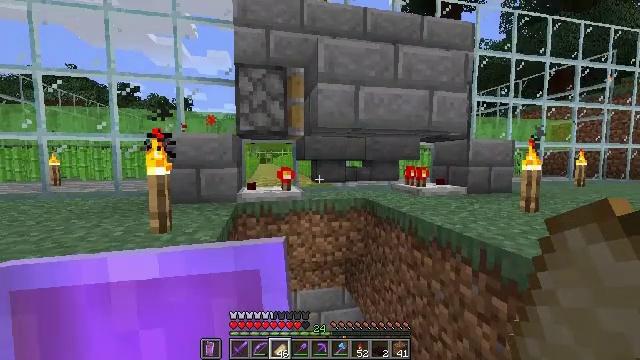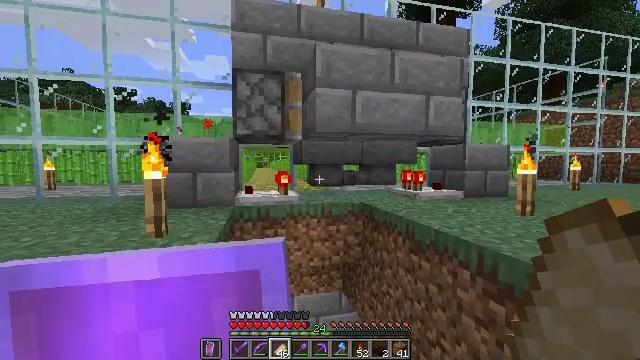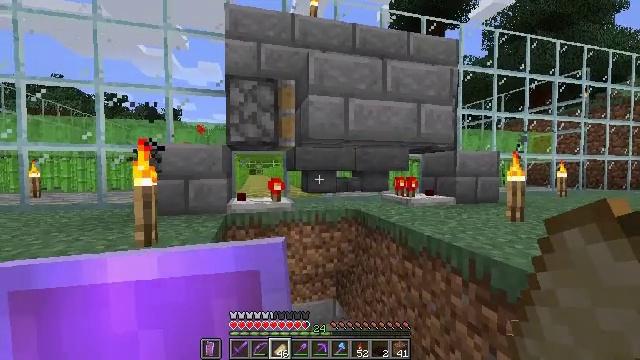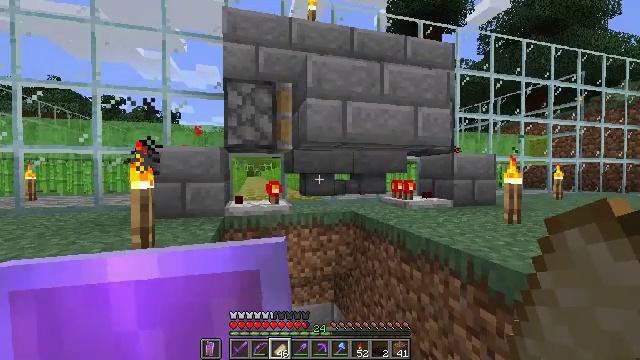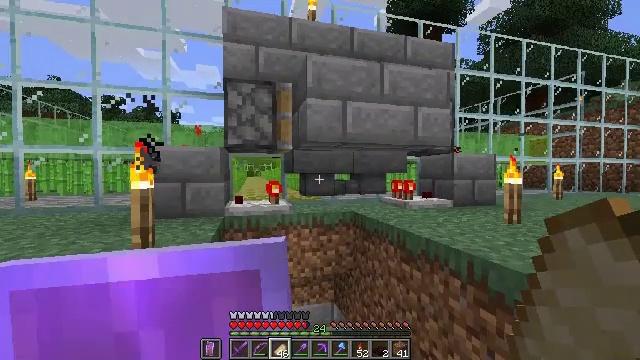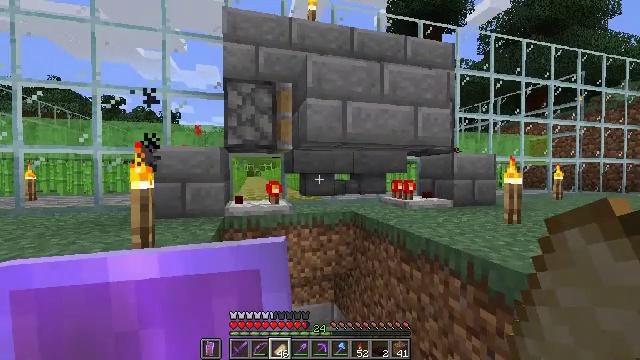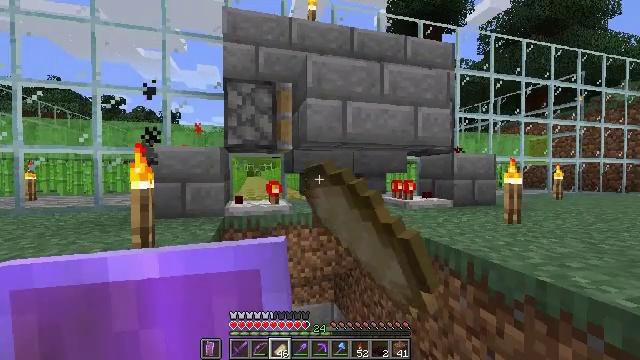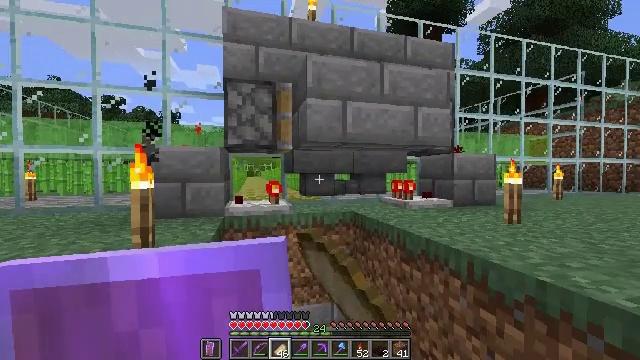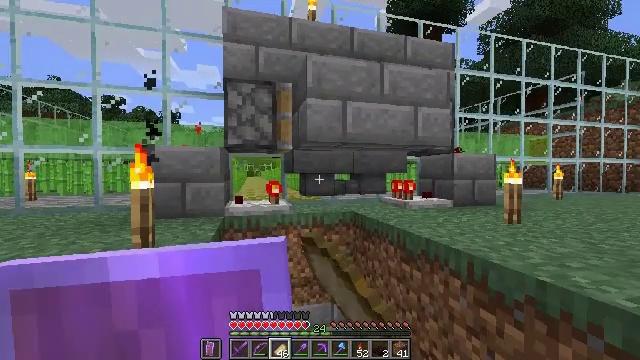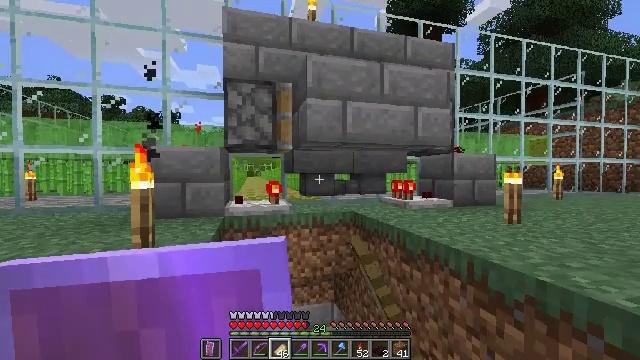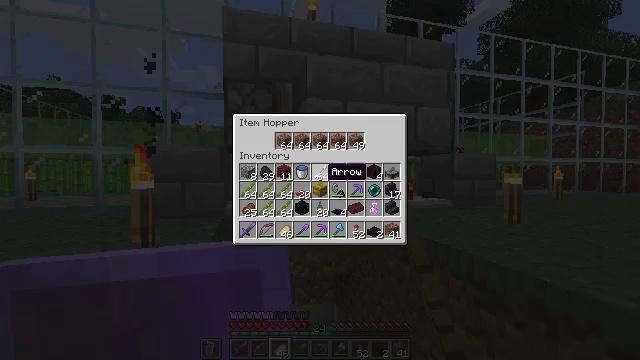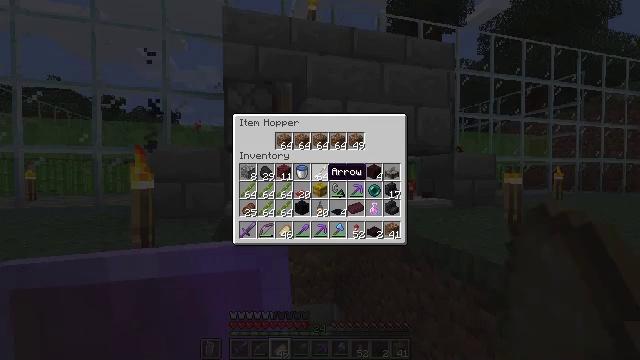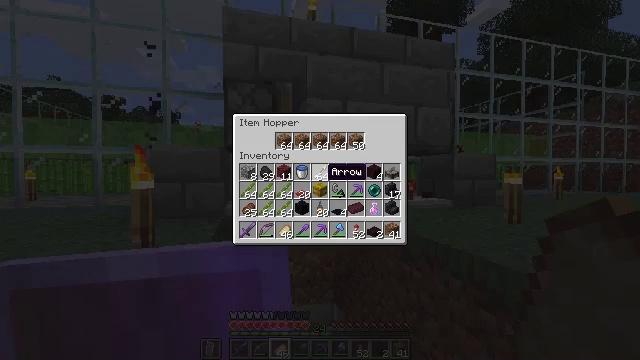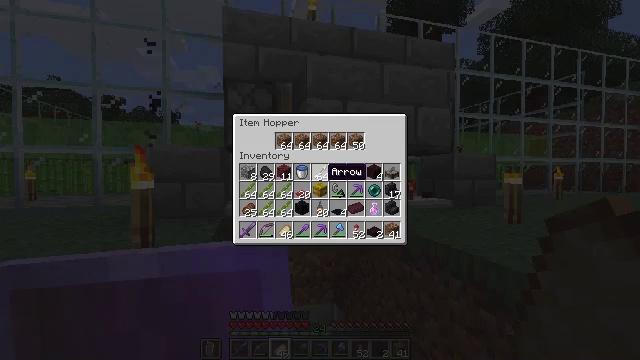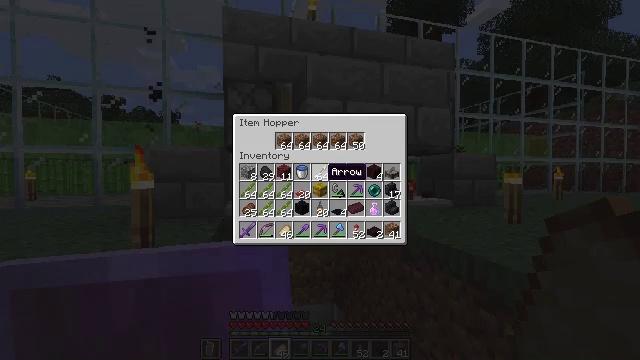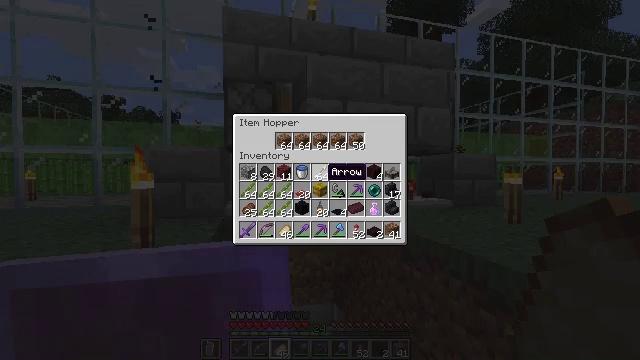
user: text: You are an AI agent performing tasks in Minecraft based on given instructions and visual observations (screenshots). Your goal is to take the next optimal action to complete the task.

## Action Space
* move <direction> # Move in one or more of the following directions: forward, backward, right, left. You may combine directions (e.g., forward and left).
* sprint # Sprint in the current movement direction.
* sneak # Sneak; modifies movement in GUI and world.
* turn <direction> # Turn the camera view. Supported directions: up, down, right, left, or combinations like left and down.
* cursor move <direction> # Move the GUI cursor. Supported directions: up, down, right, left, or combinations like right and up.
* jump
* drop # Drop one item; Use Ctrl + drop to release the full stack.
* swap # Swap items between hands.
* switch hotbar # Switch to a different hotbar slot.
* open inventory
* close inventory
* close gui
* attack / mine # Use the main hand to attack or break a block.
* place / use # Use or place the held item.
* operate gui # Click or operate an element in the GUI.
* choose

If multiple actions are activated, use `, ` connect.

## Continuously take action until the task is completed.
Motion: motion action
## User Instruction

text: Open the furnace and smelt netherrack to get nether brick.
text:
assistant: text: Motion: no_op
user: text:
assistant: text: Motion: turn right and up
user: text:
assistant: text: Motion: no_op
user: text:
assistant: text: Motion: no_op
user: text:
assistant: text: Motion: use / place
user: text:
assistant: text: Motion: use / place
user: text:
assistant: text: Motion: use / place
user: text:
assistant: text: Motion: use / place
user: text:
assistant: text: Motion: no_op
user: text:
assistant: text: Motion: no_op
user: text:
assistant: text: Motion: no_op
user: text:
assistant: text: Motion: no_op
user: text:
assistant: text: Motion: no_op
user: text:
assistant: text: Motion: no_op
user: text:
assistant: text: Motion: no_op
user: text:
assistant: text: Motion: no_op
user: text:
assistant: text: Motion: no_op
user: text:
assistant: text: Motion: no_op
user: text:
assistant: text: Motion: no_op
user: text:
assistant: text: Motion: no_op
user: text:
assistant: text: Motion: no_op
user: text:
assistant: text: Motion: no_op
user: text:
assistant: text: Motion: no_op
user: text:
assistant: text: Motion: no_op
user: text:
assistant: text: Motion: no_op
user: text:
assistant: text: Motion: no_op
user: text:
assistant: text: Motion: no_op
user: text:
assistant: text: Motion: no_op
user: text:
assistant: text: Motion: no_op
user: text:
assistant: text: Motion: turn right